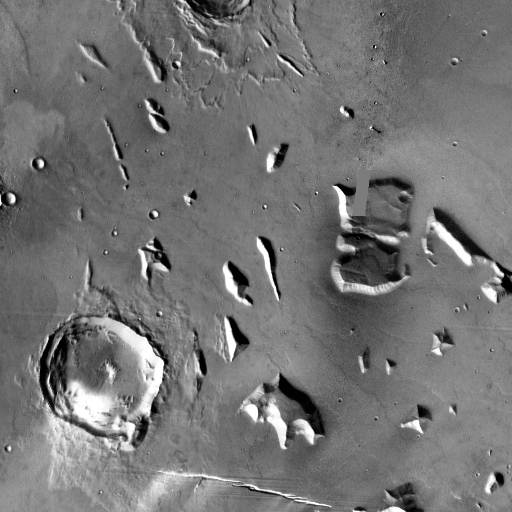
Crater classes present: Background, Other, Layered